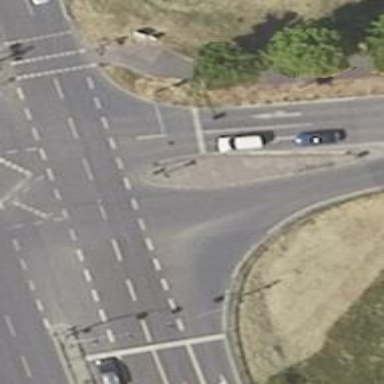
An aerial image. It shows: Road with traffic signals.